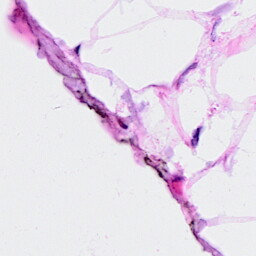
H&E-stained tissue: Breast